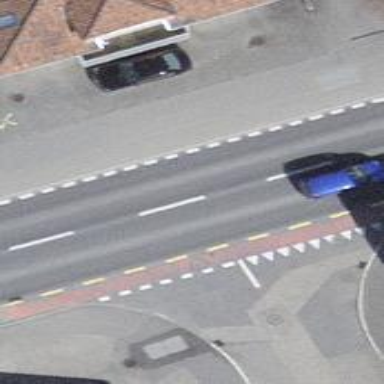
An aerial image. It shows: Primary road with asphalt surface. There is separate cycle track and sidewalks on both sides.